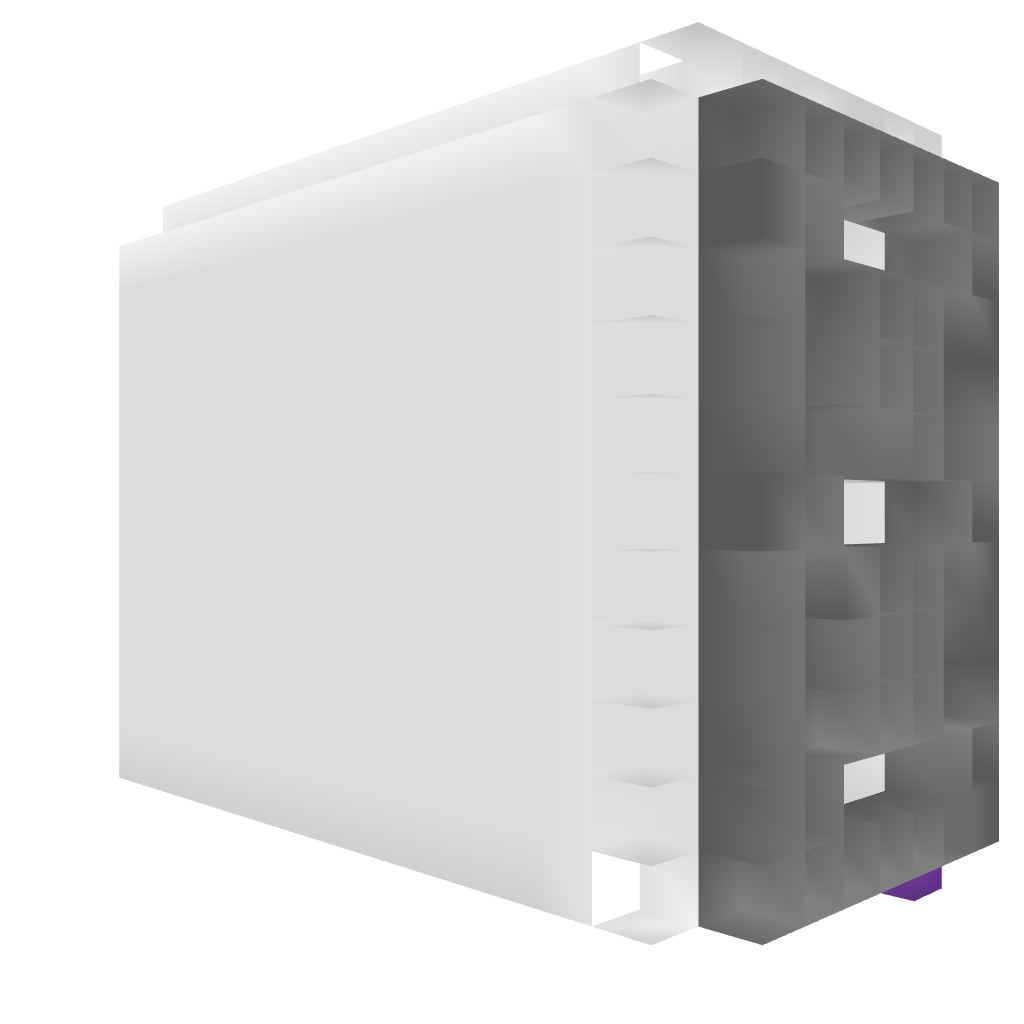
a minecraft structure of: Easy 7-Segment Counter by Chunkie bad low quality